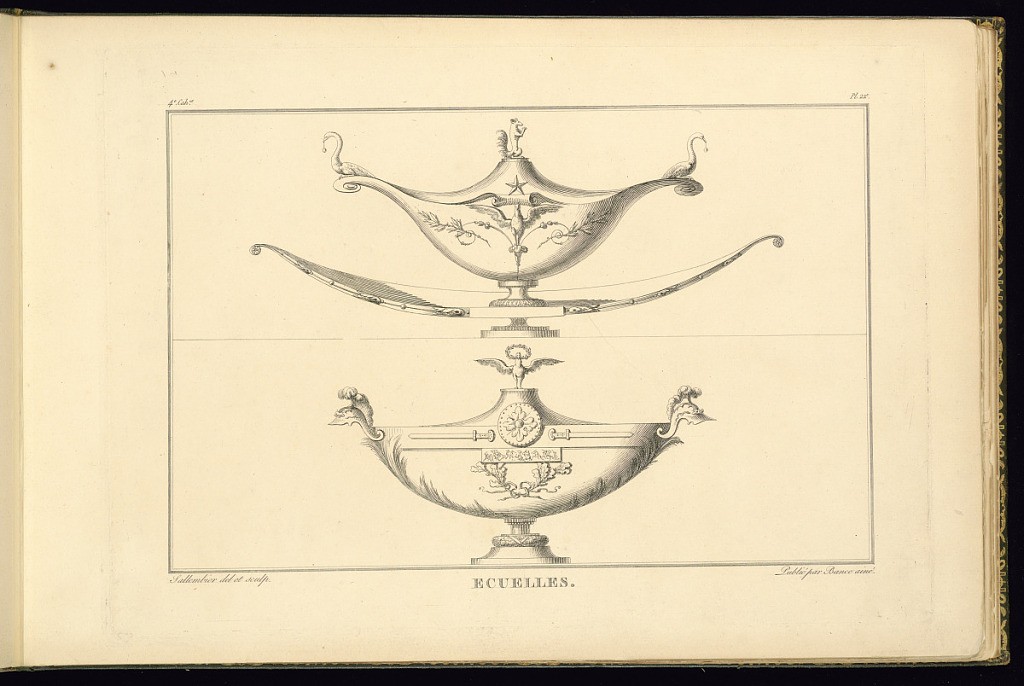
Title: ECUELLES
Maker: Henri Sallembier, French, ca. 1753 - 1820
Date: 1805
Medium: Etching on paper
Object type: Print
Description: Design for two porringers (shallow bowls with lids) with Empire style motifs including squirrel finial and swan finials, stars, foliate scrolls, scrolling leaves, palm leaves, swords, a bird, rosettes, helmets, and a griffin finial with a crown of laurel leaves. The plate is titled, signed, and numbered.